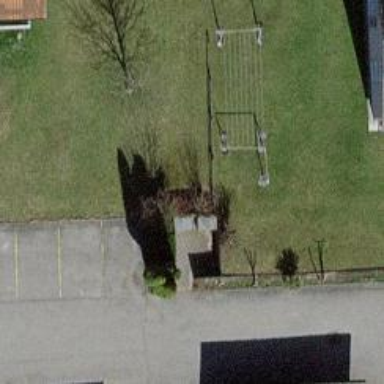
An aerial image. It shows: Fence is in the image.